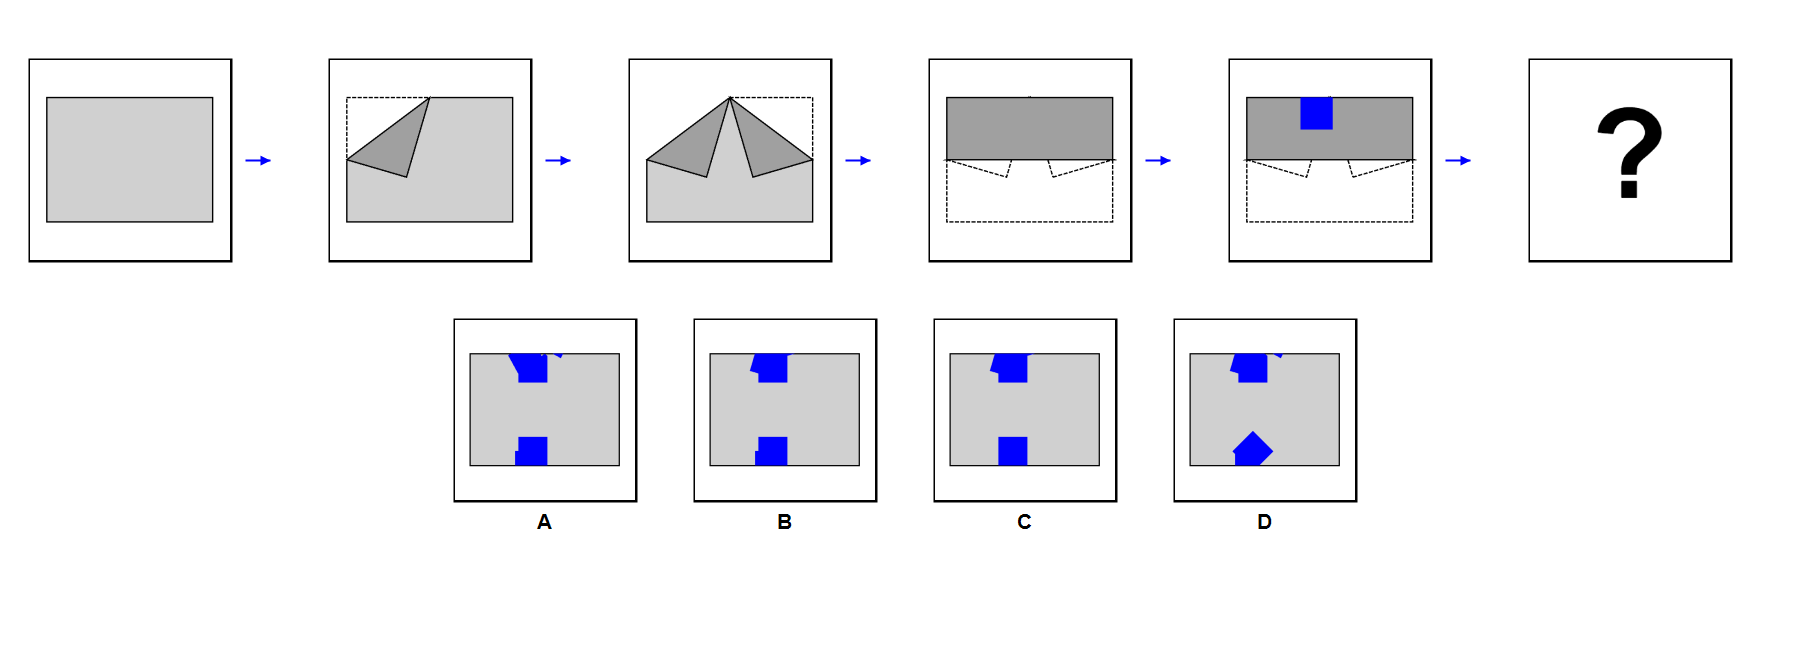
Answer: C